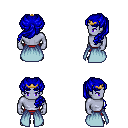
a pixel art fantasy rpg character, male body template, dark elf, purple skin, overskirt, red pants, blue princess hairstyle, gold tiara, black shoes, four views (front, back, left, right), 2x2 character sprite sheet, small pixel art, hard edges, no anti-aliasing